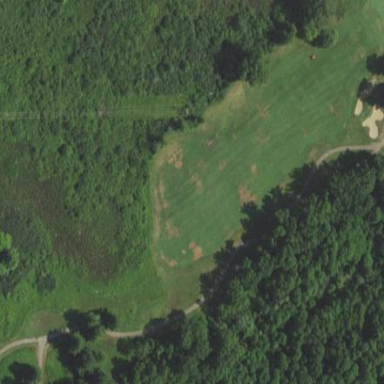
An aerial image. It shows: Water hazard on golf course.